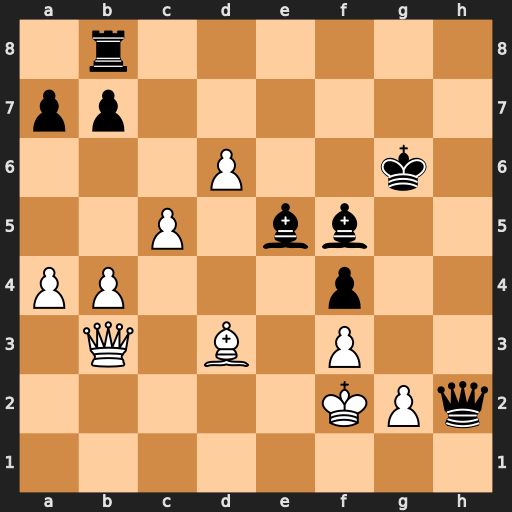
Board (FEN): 1r6/pp6/3P2k1/2P1bb2/PP3p2/1Q1B1P2/5KPq/8
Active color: w
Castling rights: -
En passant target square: -
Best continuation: Qe6+ Bf6 Qxf5+ Kg7 Qg6+ Kf8 Qxf6+